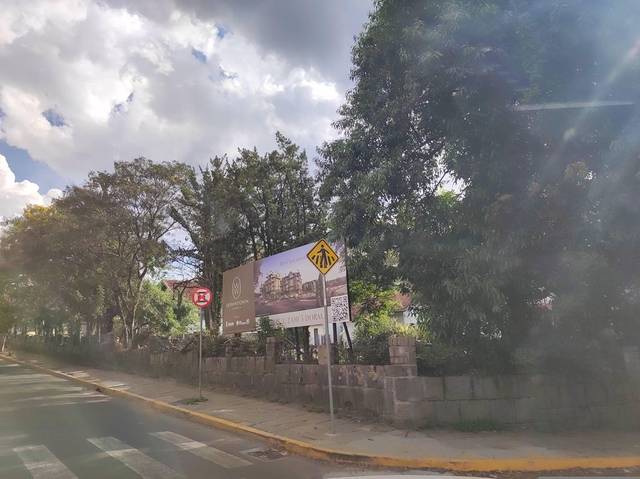
Region: Brazil
Coordinates: -29.362, -50.819